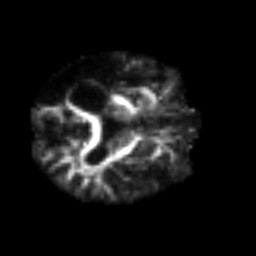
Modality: FA
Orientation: axial
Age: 64
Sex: male
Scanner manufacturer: siemens
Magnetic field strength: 3 T
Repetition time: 3.2 s
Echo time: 0.081 s